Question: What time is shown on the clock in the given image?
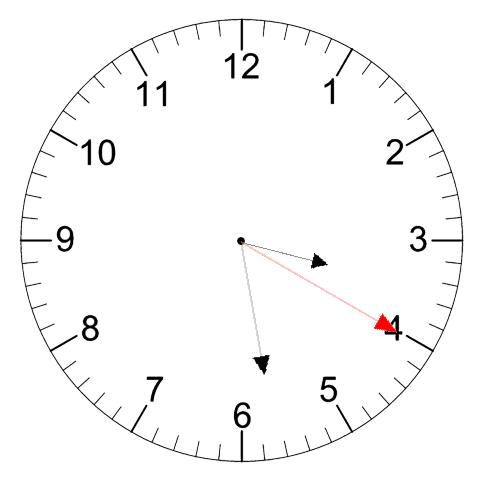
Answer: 03:28:20